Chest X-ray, AP view. Patient: 53 years old, sex M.
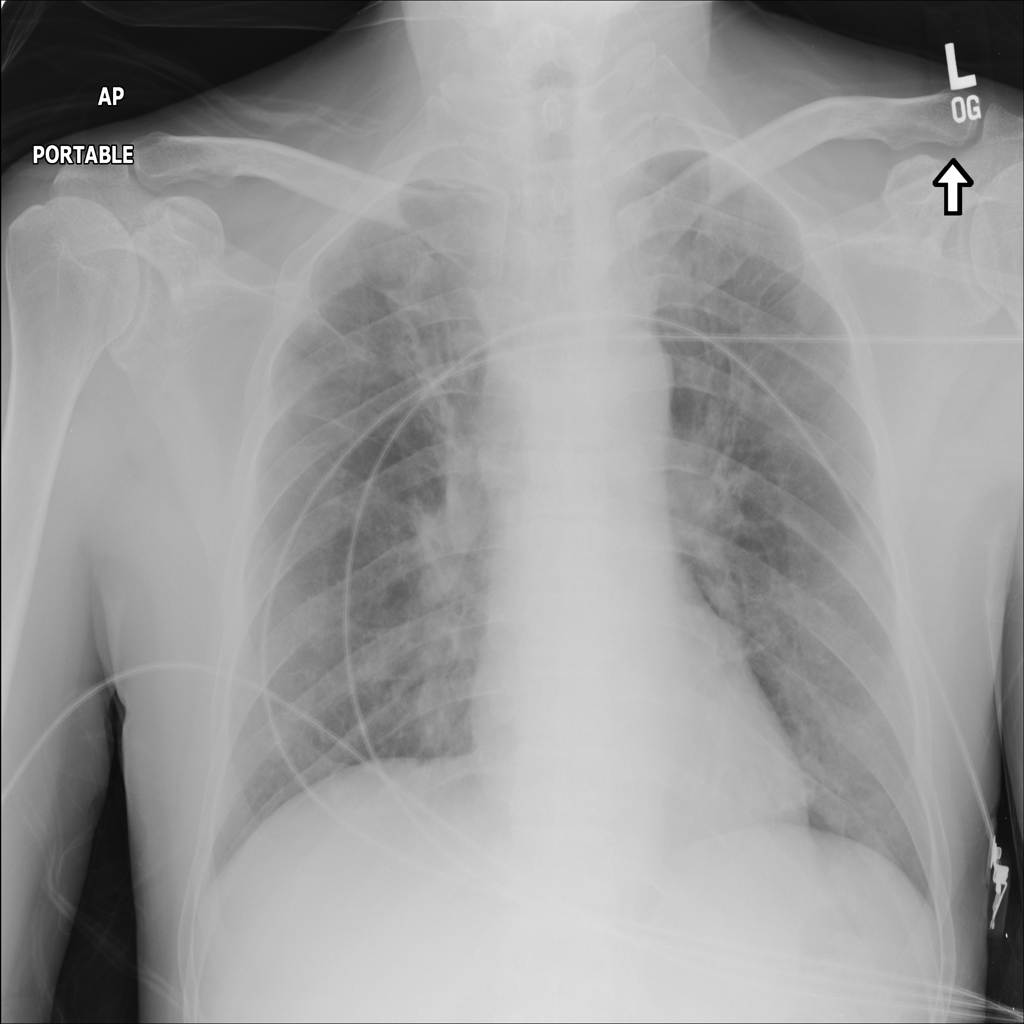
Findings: Fibrosis